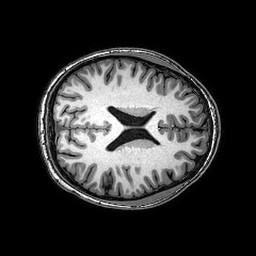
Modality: T1w
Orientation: axial
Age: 22
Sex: female
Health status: healthy
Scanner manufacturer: philips
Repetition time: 0.008302 s
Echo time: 0.00383 s